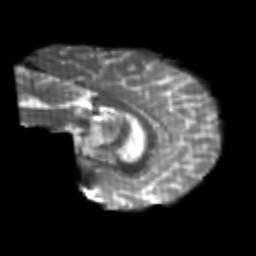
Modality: T2w
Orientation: sagittal
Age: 22
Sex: male
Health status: healthy
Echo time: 0.074 s